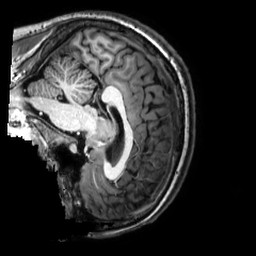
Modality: T1w
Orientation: sagittal
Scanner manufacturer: philips
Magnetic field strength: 3 T
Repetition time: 0.0096 s
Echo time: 0.0046 s